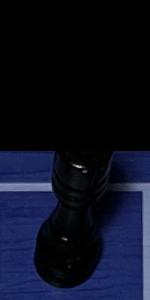
Label: Rook_Black